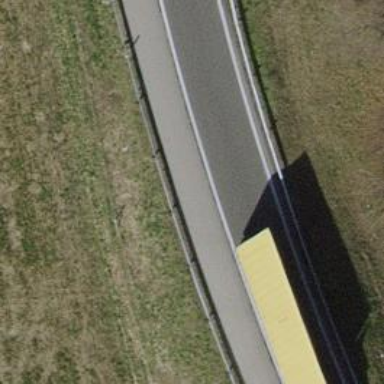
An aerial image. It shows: Motorway link.